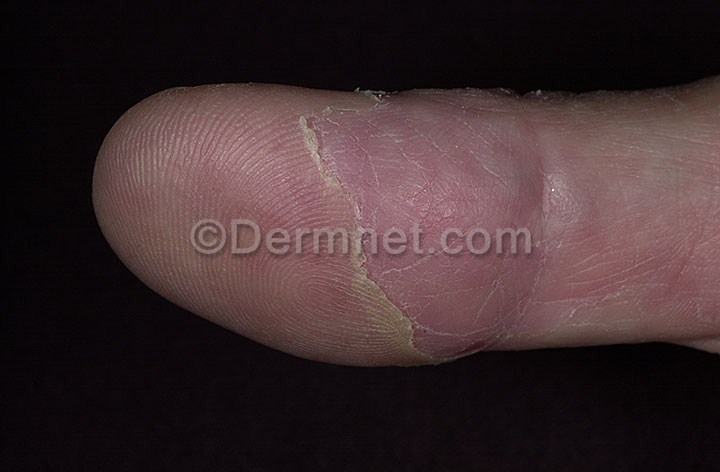
Disease: Eczema Photos